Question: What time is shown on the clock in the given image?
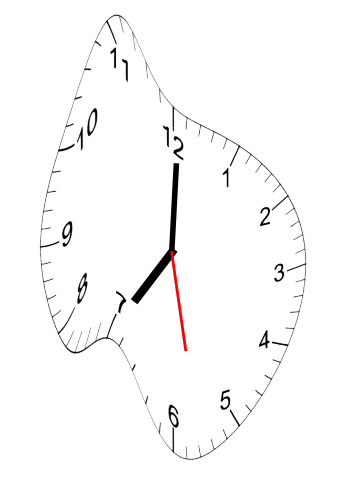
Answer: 07:00:28